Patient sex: M
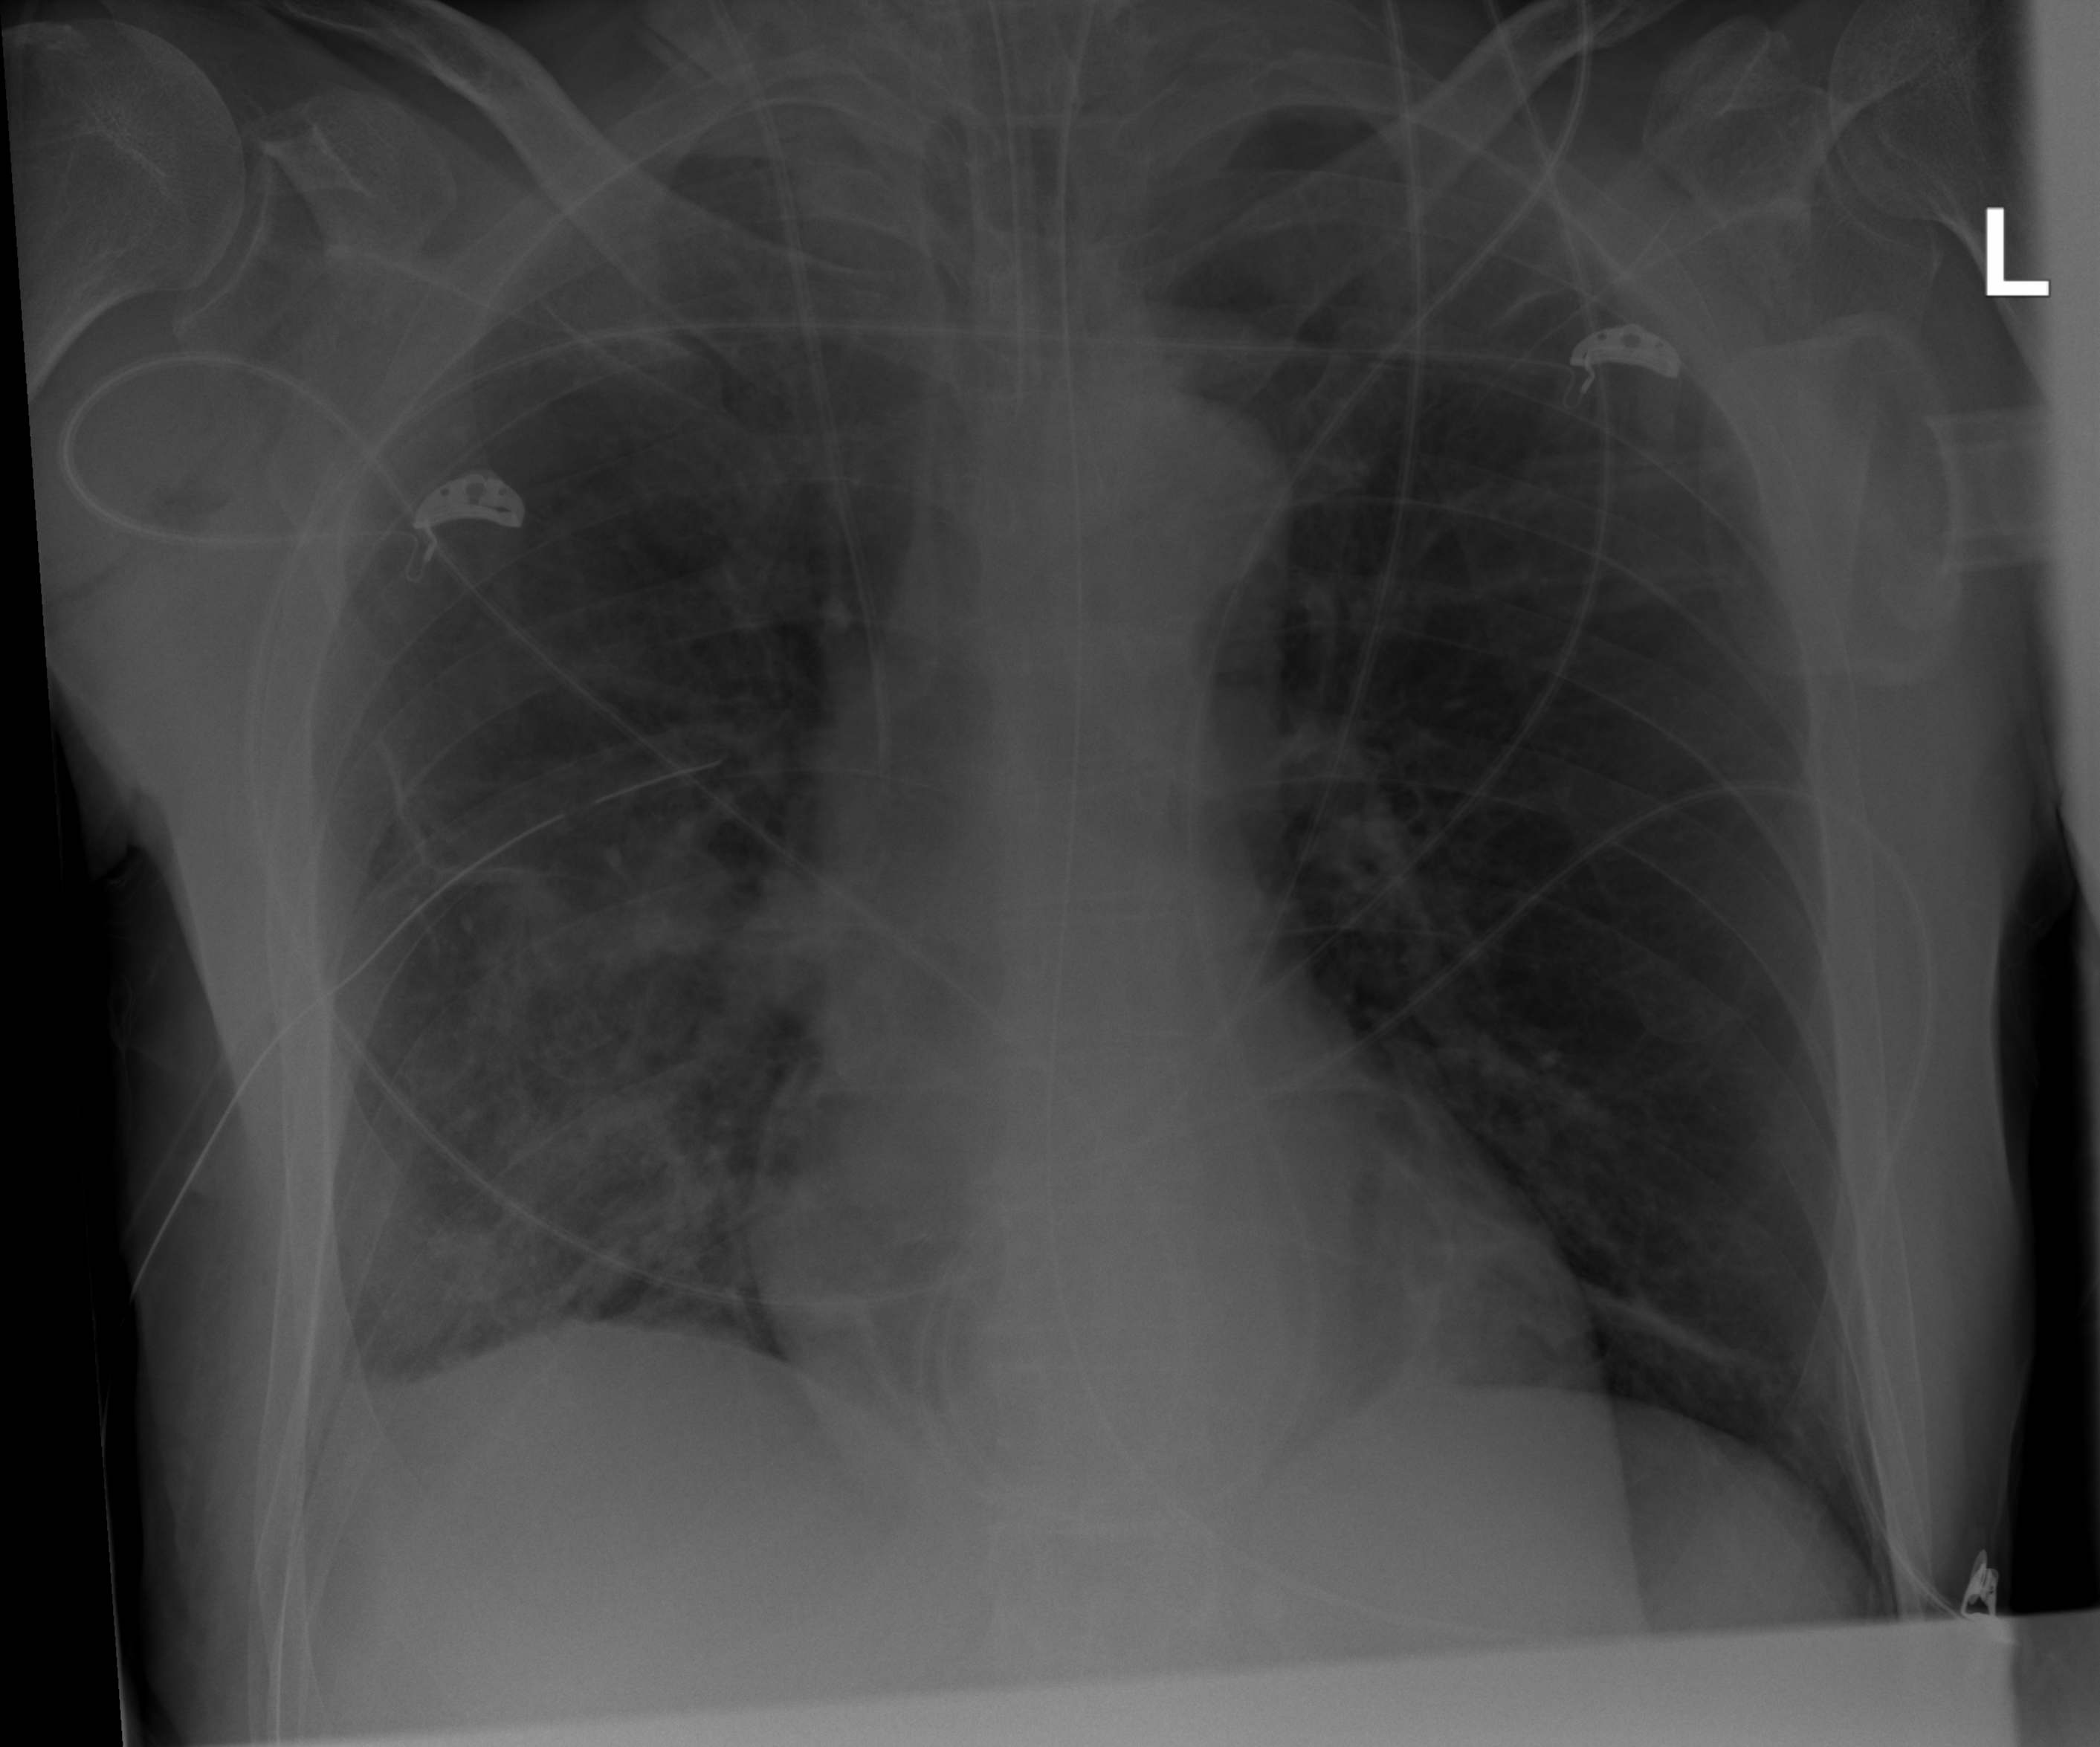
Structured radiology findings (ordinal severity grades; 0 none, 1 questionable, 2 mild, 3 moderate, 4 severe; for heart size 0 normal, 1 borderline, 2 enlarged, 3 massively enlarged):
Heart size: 2
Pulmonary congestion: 0
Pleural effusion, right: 2
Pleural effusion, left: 0
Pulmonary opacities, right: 2
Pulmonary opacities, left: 0
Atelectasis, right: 2
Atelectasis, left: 0